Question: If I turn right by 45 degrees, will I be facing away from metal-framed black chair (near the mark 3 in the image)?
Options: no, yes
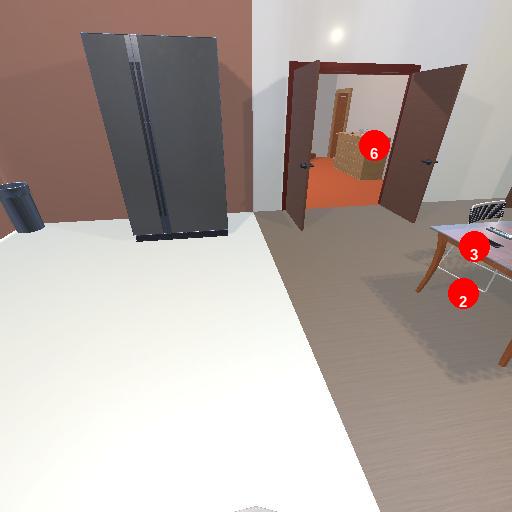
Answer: no